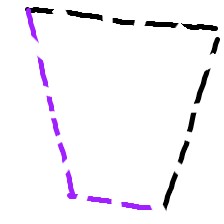
Shape: trapezoid